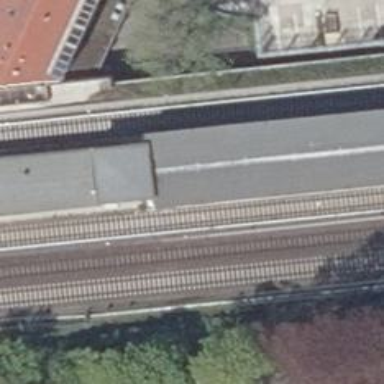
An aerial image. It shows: Railway signal.